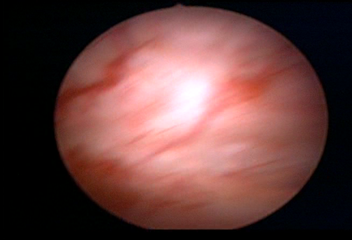
Modality: WLC
Class: Normal mucosa
Bladder cancer association: No